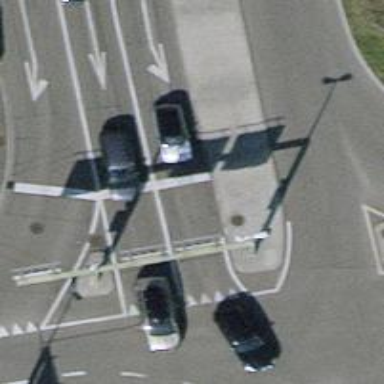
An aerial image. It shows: Road with traffic signals.